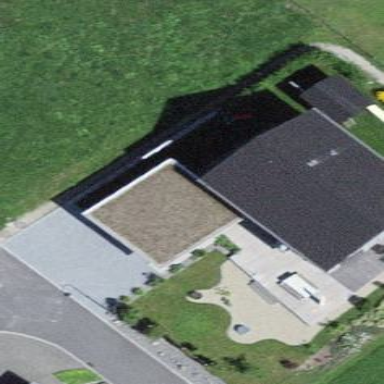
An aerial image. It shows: Garage building.